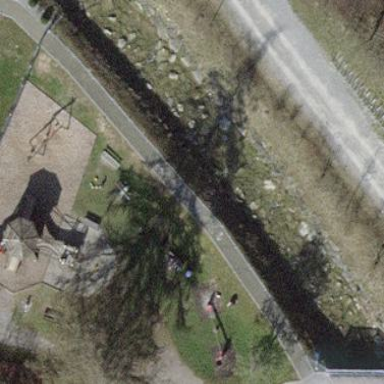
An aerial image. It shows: Playground area for leisure land.